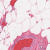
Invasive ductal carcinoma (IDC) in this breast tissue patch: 0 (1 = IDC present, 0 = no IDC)